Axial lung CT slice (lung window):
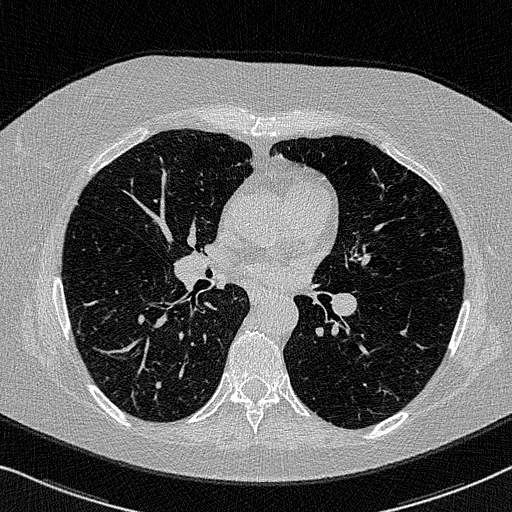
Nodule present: no